高二 · 解析几何
6. 已知实数 $x, y$ 满足 $\left\{\begin{array}{l}x-2 y+4 \geq 0 \\ 2 x+y-2 \geq 0 \\ 3 x-y-3 \leq 0\end{array}\right.$, 则 $x^{2}+y^{2}$ 的取值范围是——
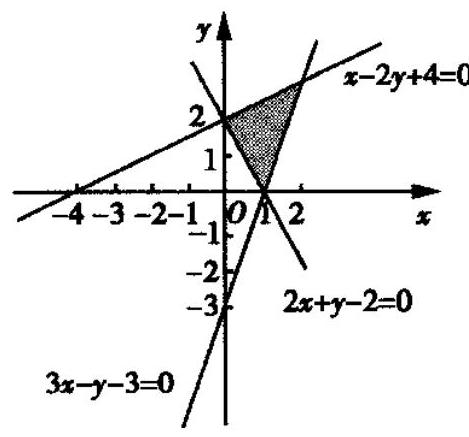
答案: $\left[\frac{4}{5}, 13\right]$
解析: 不等式组所表示的平面区域是以点 $(0,2),(1,0),(2,3)$ 为顶点的三角形及其内部, 如图所示，因

为原点到直线 $2 x+y-2=0$ 的距离为 $\frac{2}{\sqrt{5}}$,

所以 $\left(x^{2}+y^{2}\right)_{\min }=\frac{4}{5}$, 又当 $(x, y)$ 取点 $(2,3)$ 时, $x^{2}+y^{2}$ 取得最大值 13 ,

故 $x^{2}+y^{2}$ 的取值范围是 $\left[\frac{4}{5}, 13\right]$.